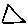
Label: triangle